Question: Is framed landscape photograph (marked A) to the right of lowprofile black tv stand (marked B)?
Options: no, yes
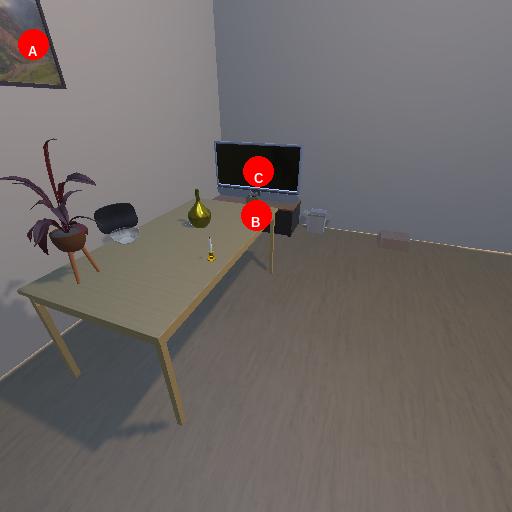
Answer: no